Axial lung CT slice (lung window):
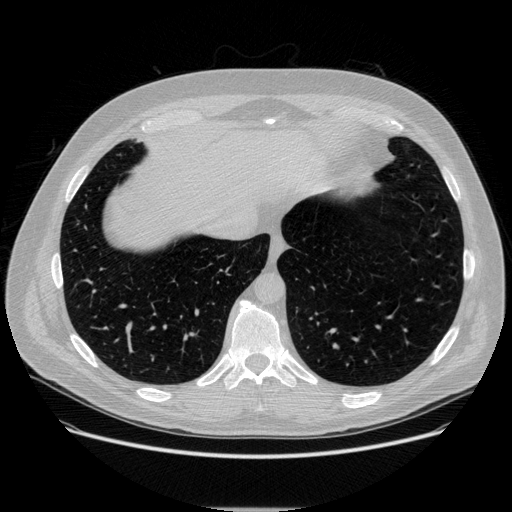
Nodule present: no